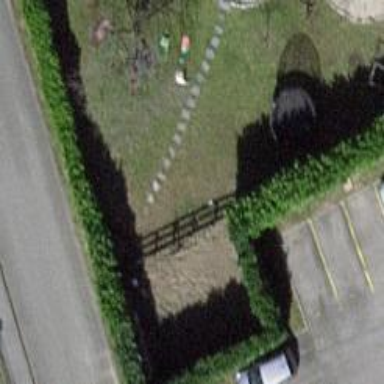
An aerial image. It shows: Hedge acting as barrier.